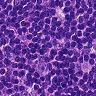
Metastatic tissue present: no